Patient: sex F, age 19
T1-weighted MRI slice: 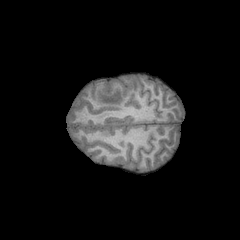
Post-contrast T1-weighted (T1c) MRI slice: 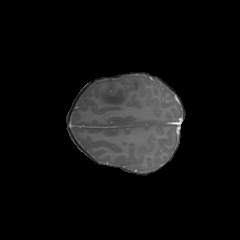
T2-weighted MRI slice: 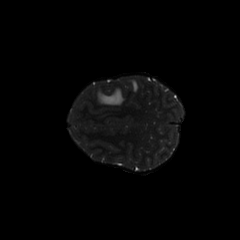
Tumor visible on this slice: yes
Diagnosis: Astrocytoma, IDH-mutant
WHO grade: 4